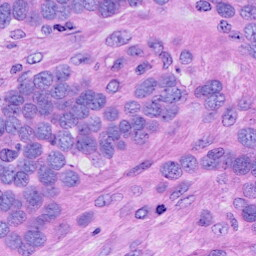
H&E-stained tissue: Ovarian